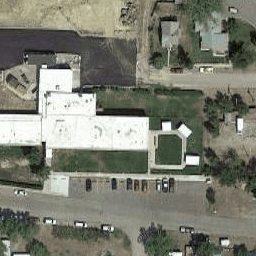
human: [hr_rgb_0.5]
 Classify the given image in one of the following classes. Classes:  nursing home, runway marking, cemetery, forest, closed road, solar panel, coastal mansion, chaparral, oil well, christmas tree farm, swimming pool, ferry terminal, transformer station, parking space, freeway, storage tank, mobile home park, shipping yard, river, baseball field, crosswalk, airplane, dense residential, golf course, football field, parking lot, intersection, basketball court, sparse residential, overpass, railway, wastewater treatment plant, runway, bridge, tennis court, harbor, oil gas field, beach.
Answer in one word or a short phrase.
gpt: nursing home